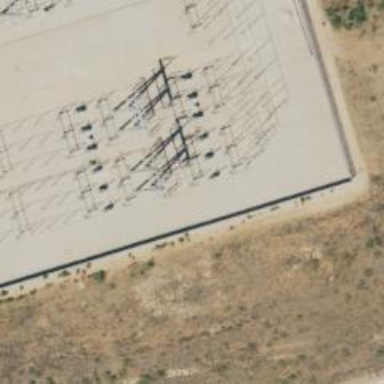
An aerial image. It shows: Switch for power supply.